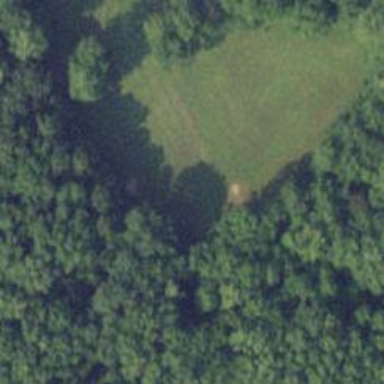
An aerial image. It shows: Disc golf basket.